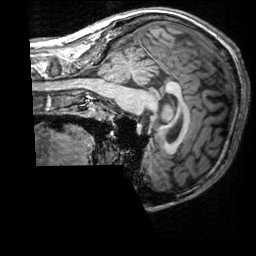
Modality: T1w
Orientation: sagittal
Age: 32
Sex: male
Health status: healthy
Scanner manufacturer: siemens
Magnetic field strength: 3 T
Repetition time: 2.3 s
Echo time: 0.00303 s